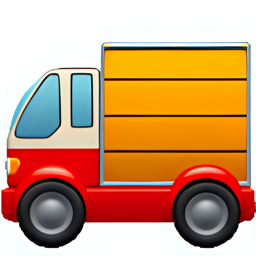
Name: delivery truck
Emoji: 🚚
Group: Travel & Places
Sub-group: transport-ground